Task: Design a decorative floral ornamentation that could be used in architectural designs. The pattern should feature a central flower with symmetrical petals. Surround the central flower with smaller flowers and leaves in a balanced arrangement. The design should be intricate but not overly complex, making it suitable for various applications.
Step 1442:
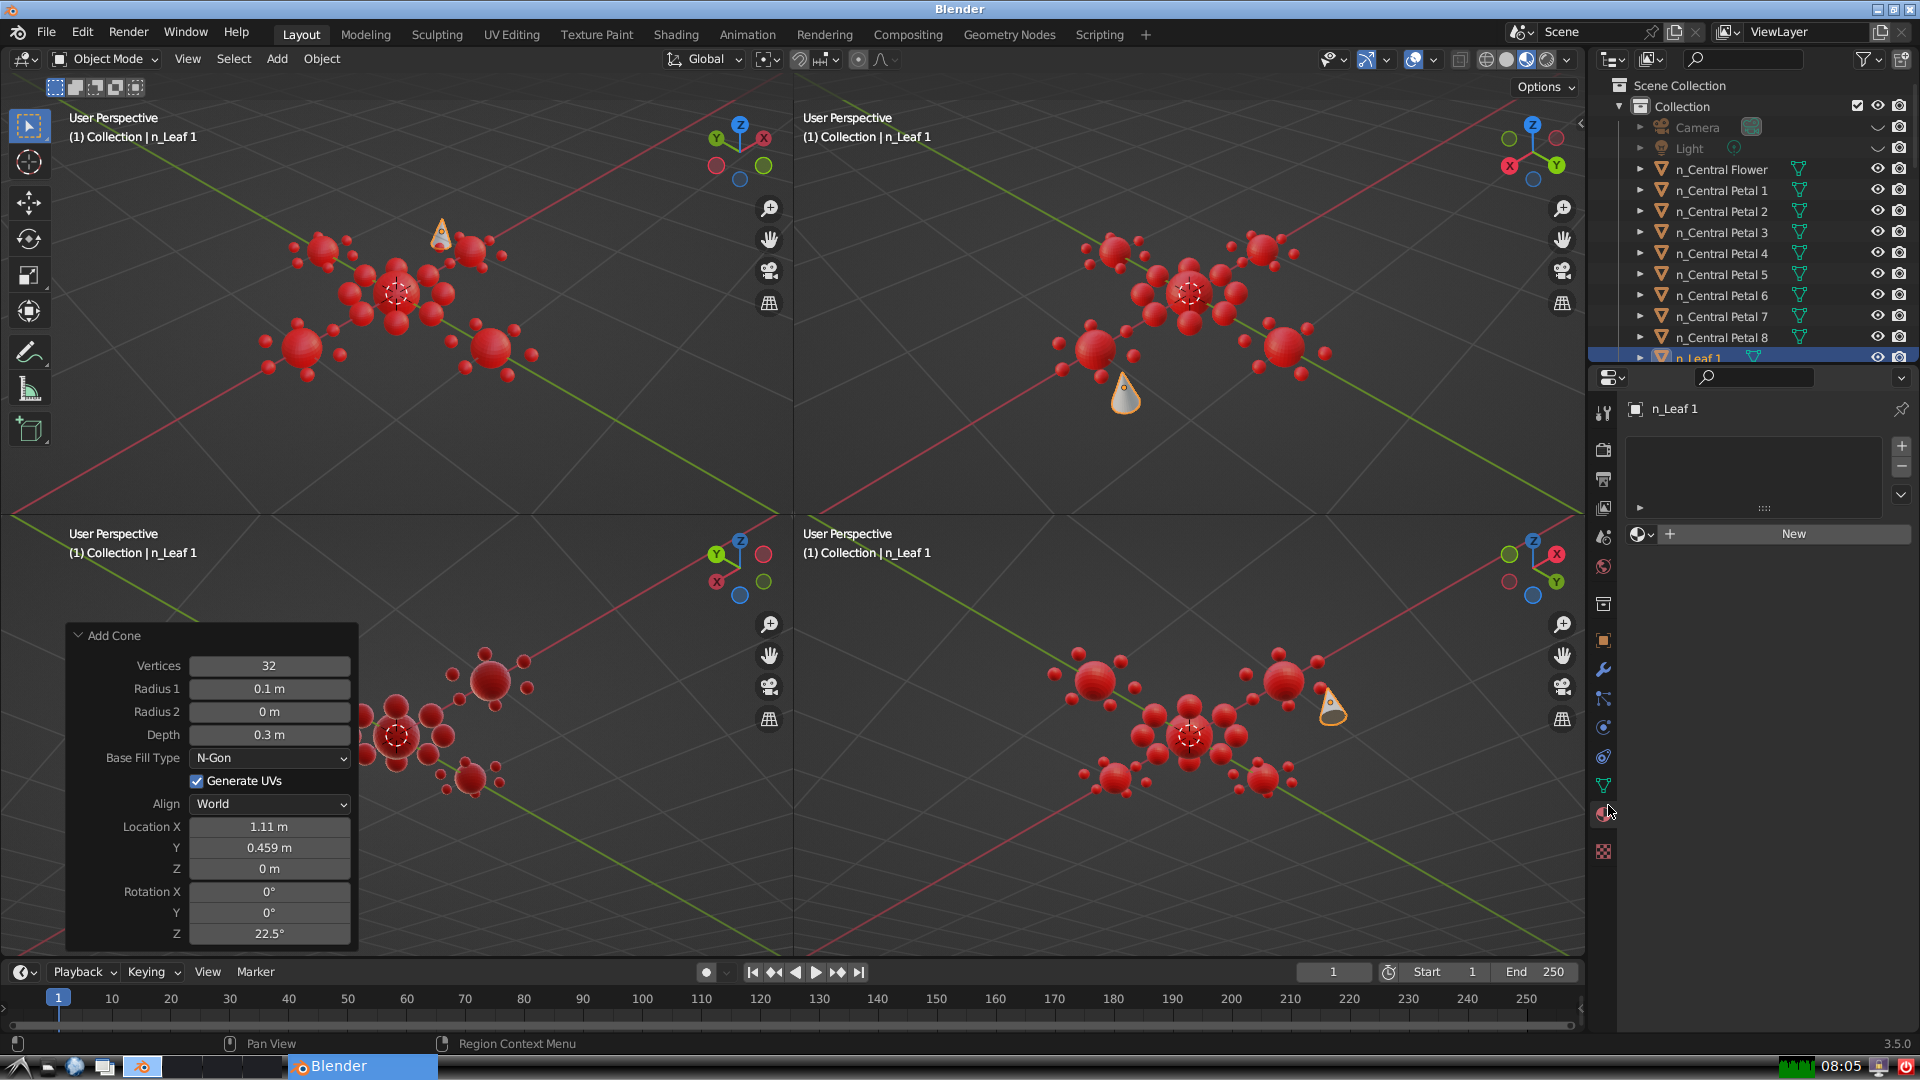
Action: {"mouse_move": [1795, 523]}